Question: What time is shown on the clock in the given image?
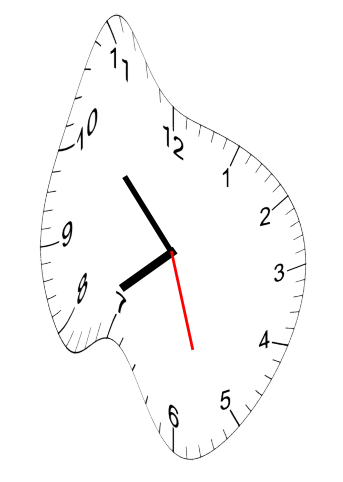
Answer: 07:52:27